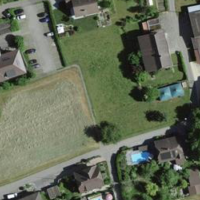
EUNIS habitat code: 55
Species observed at this site:
Cardamine pratensis